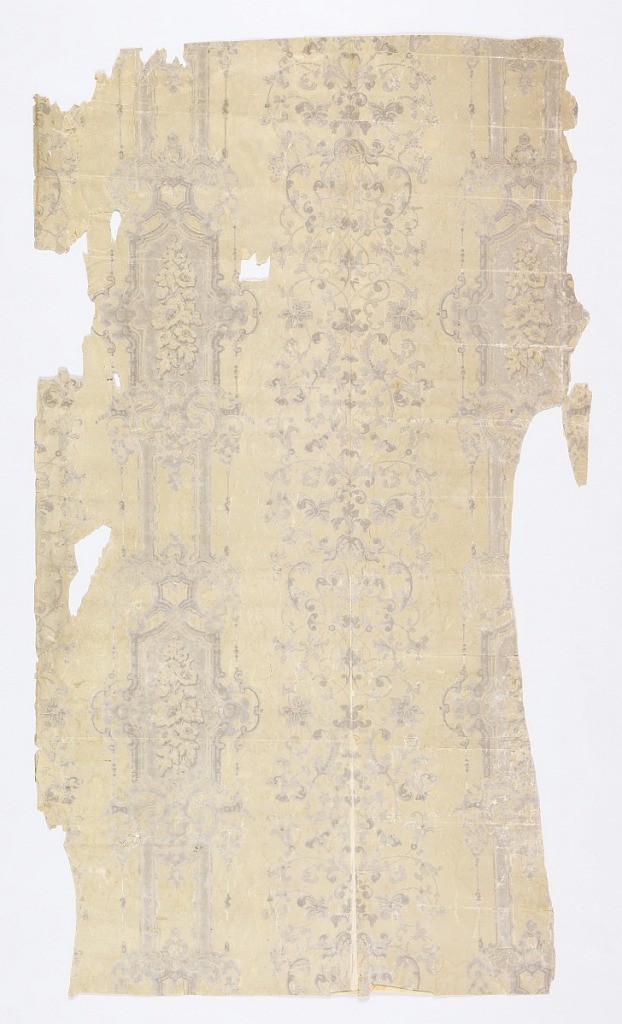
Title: Sidewall
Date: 1840–60
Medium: Block-printed on machine-made paper
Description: Vertical stripes framed by cartouches.